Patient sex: F
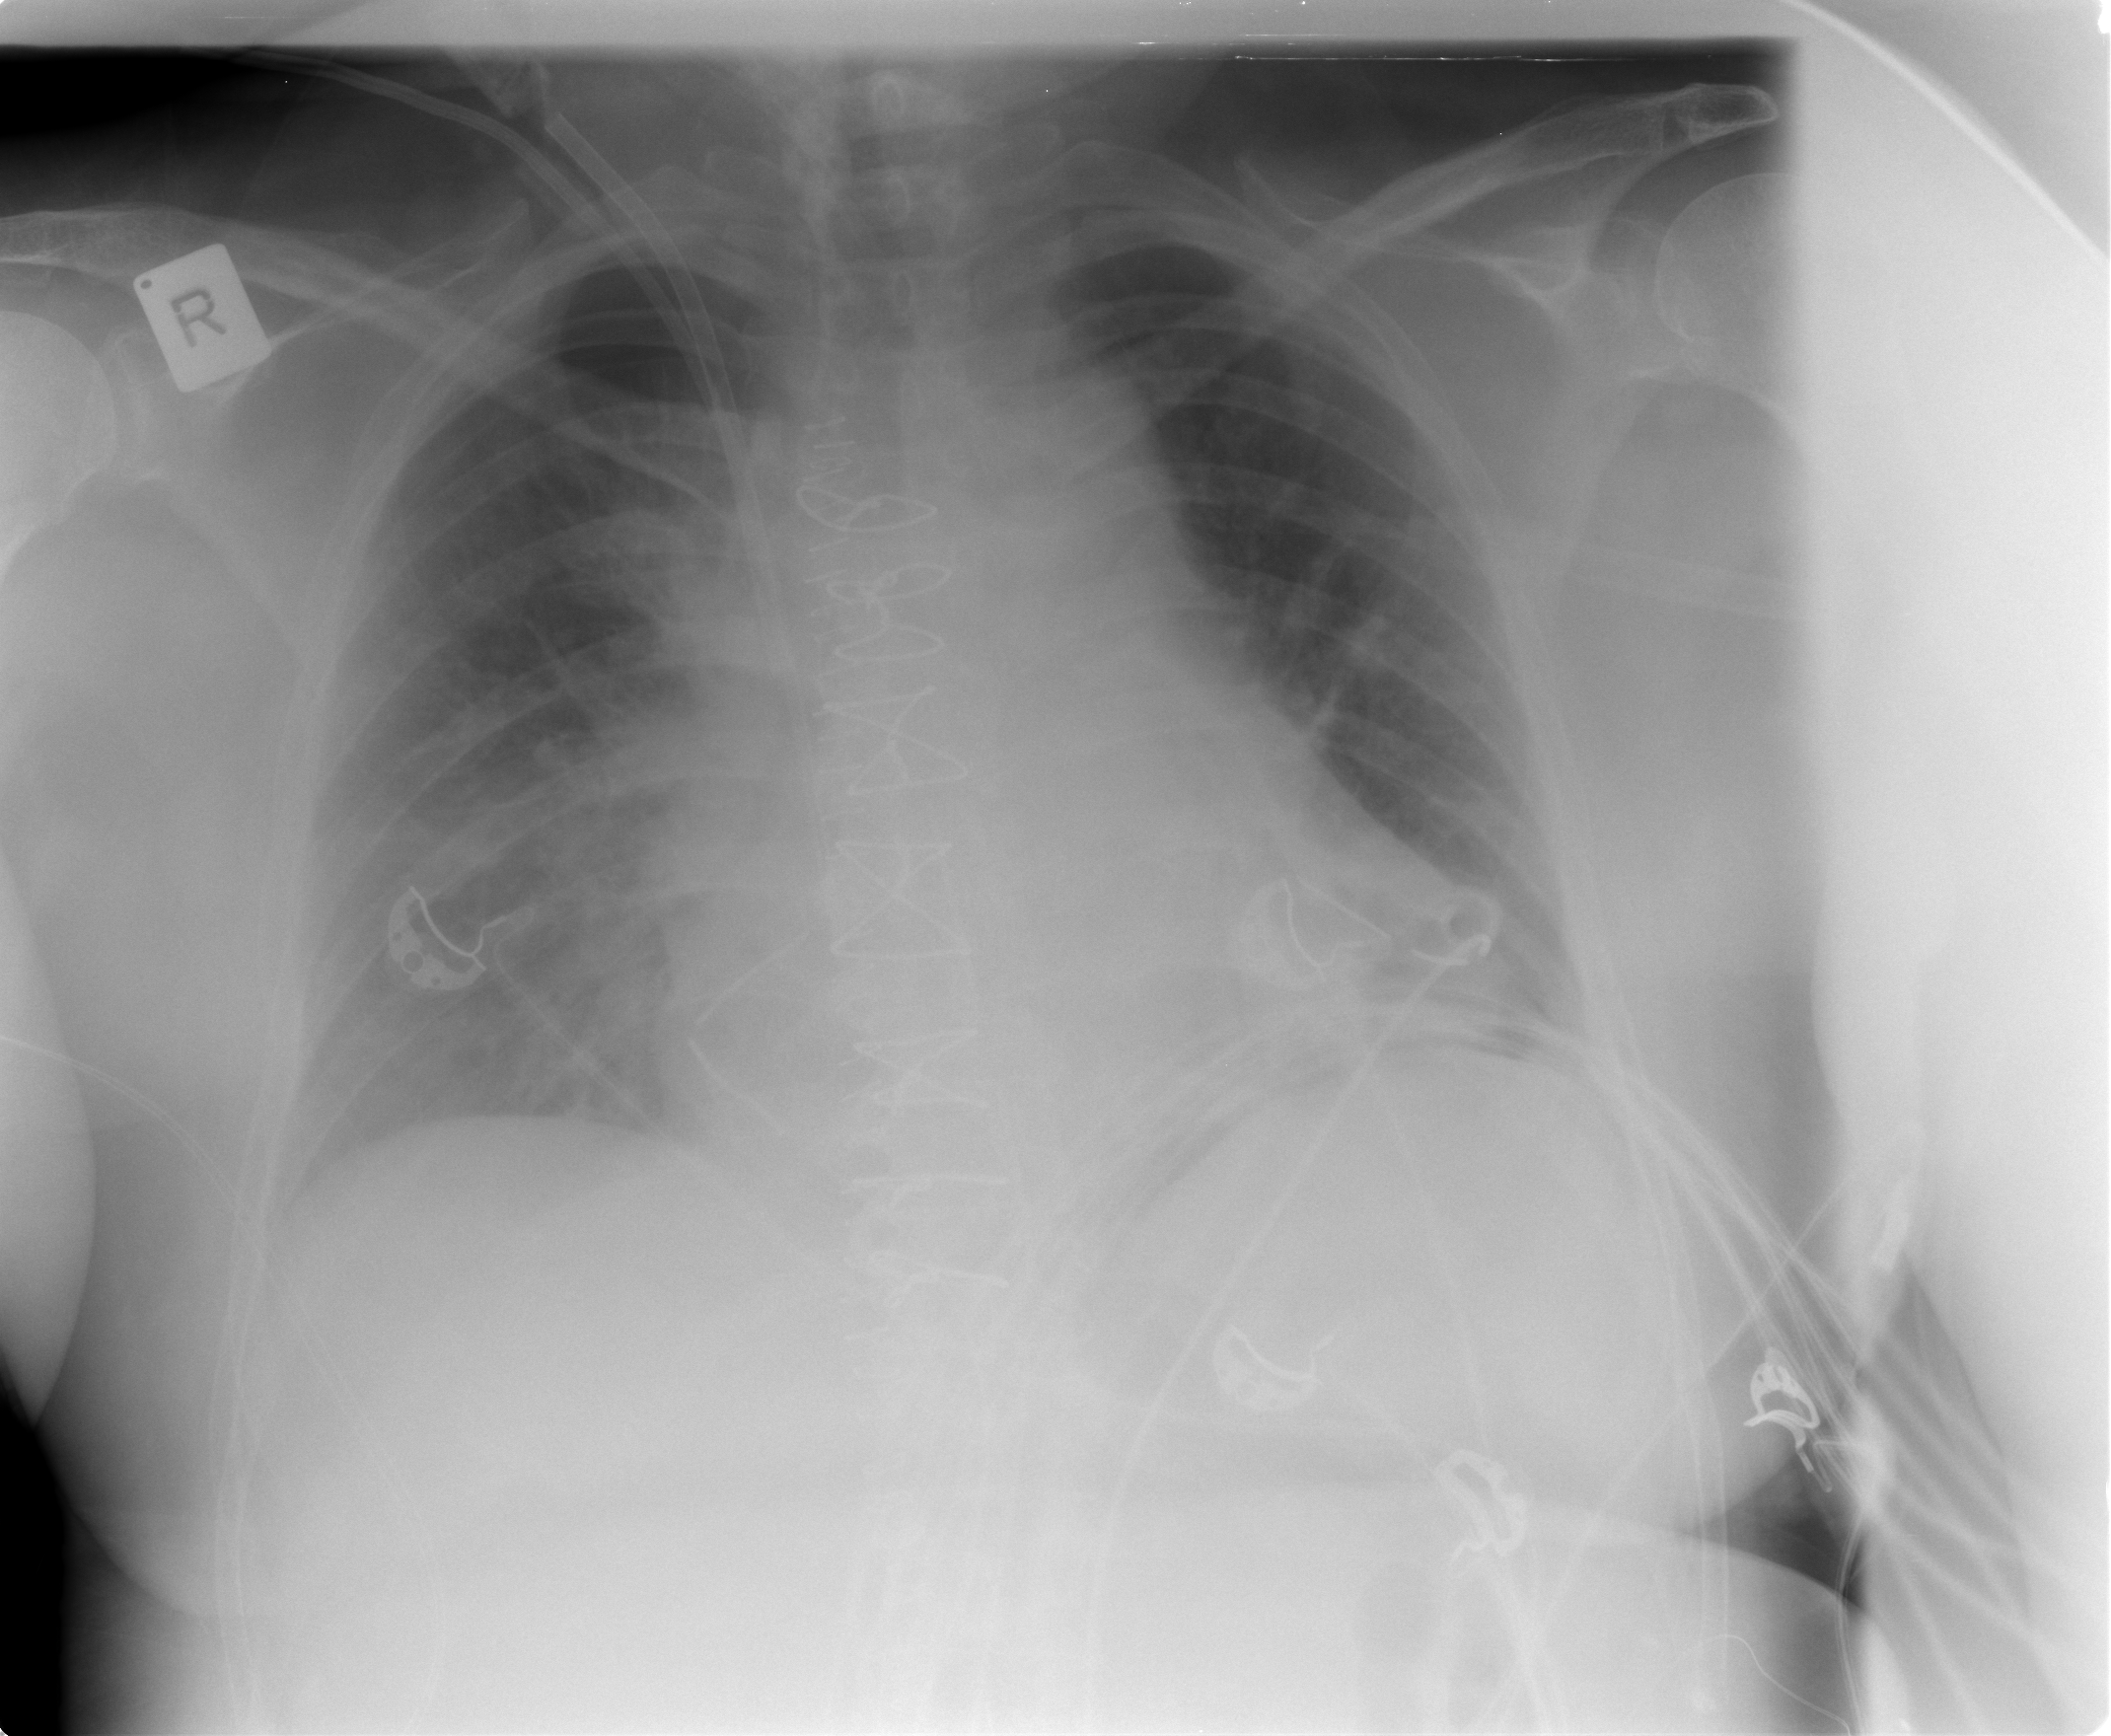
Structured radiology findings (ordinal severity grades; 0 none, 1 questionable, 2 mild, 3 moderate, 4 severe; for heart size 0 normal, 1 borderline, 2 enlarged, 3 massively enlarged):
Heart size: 2
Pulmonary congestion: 2
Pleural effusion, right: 0
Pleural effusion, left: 0
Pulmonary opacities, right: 0
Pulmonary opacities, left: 0
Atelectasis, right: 0
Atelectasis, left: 2